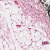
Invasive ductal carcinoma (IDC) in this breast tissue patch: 0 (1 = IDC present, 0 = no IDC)